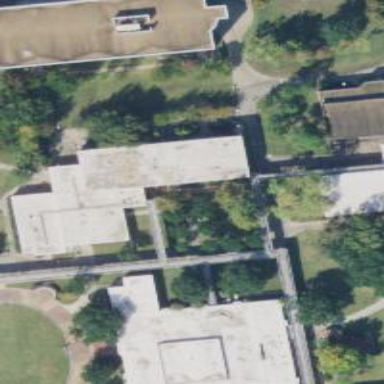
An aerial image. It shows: College building.